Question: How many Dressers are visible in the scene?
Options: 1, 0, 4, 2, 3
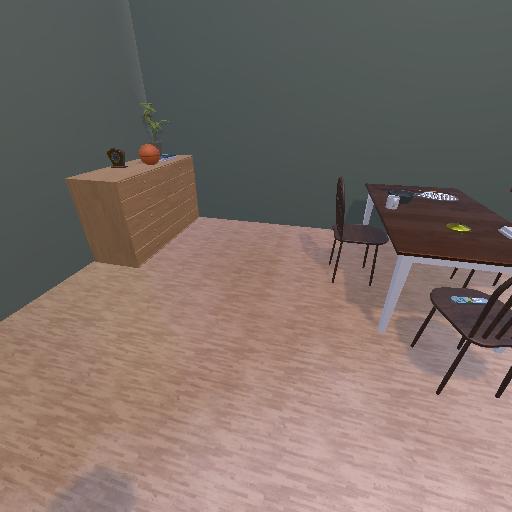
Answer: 1